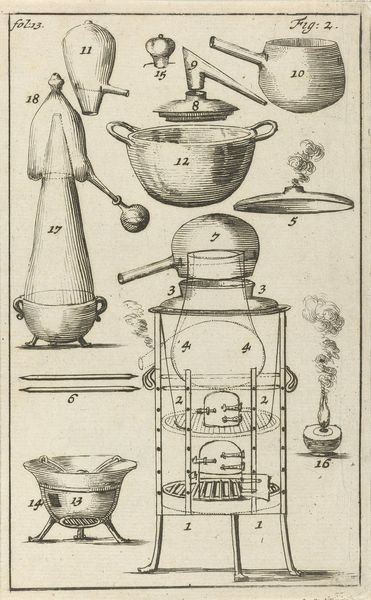
Titel: Verschillende distilleertoestellen met aanduidingen 1-17
Künstler: Jan Luyken
Standort: Amsterdam
Institution: Rijksmuseum
Schlagwörter: print, pot, smoke, metal, paper, black and white, illustration, glass, plan, pots, engraving, vessel, fire, top, book, candle, figure, heat, flames, page, flame, bowl, diagram, guide, key, machine, kettle, alchemy, kitchen, numbers, folio, science, number, objects, technical, furnace, instructions, instruction, invention, numbered, process, system, cooking, scientific, technical drawing, experiment, manual, beaker, supplies, funnel, chemistry, labeled, bunson, burner, glassware, technology, lab, explanatory, destillation, destilation, instrutions, mixer, mixing pot, strainer, pbars, numbererd